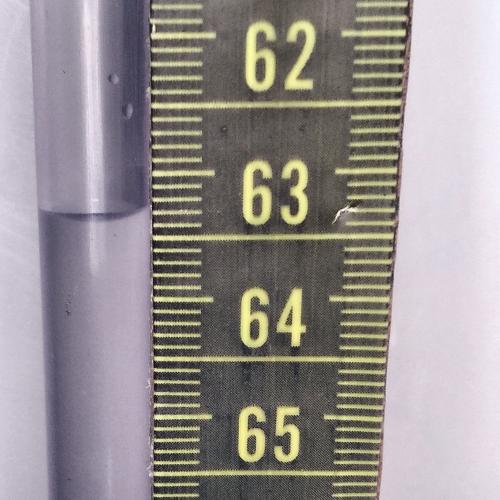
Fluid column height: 63.3 cm